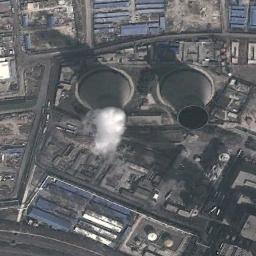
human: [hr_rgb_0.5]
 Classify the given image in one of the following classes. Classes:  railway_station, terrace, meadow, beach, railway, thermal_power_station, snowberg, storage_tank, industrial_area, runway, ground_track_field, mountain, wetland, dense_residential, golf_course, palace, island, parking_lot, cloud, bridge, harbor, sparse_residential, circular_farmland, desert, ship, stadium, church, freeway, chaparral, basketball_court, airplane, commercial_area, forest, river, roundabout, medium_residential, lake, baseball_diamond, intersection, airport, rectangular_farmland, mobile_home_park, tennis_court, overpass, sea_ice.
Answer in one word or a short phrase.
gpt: thermal_power_station